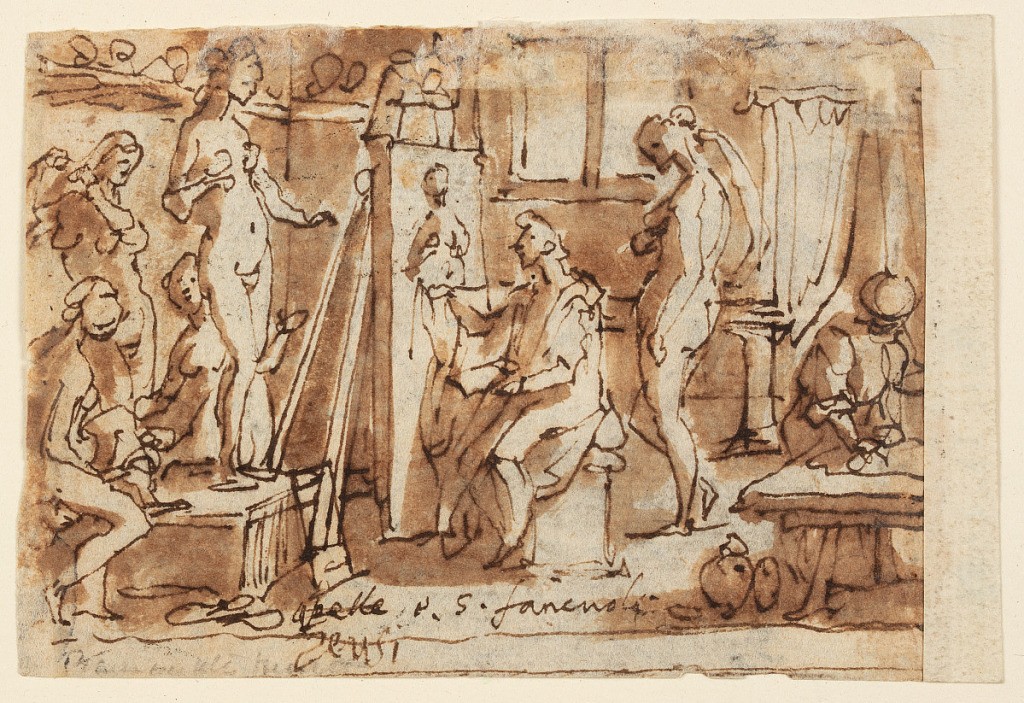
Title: Zeuxis painting Helen
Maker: Jan van der Straet, called Stradanus, Flemish, 1523–1605
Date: ca. 1580–1605
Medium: Recto: pen and brown ink, brush and brown wash, with traces of black chalk on laid paper. Verso: pen and brown ink, brush and gray and brown wash over black chalk on laid paper.
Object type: Drawing
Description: Recto: Zeuxis in his studio, painting an image of Helen of Troy. Several nude models pose nearby, one upon a platform. An assistant grinds pigments at right. Framing line at bottom margin. 
Verso: Christ being led to the cross. A crowd gathers below. A temple is visible in the background, left. 